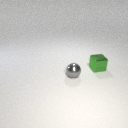
small gray metal sphere to the left of small green metal cube